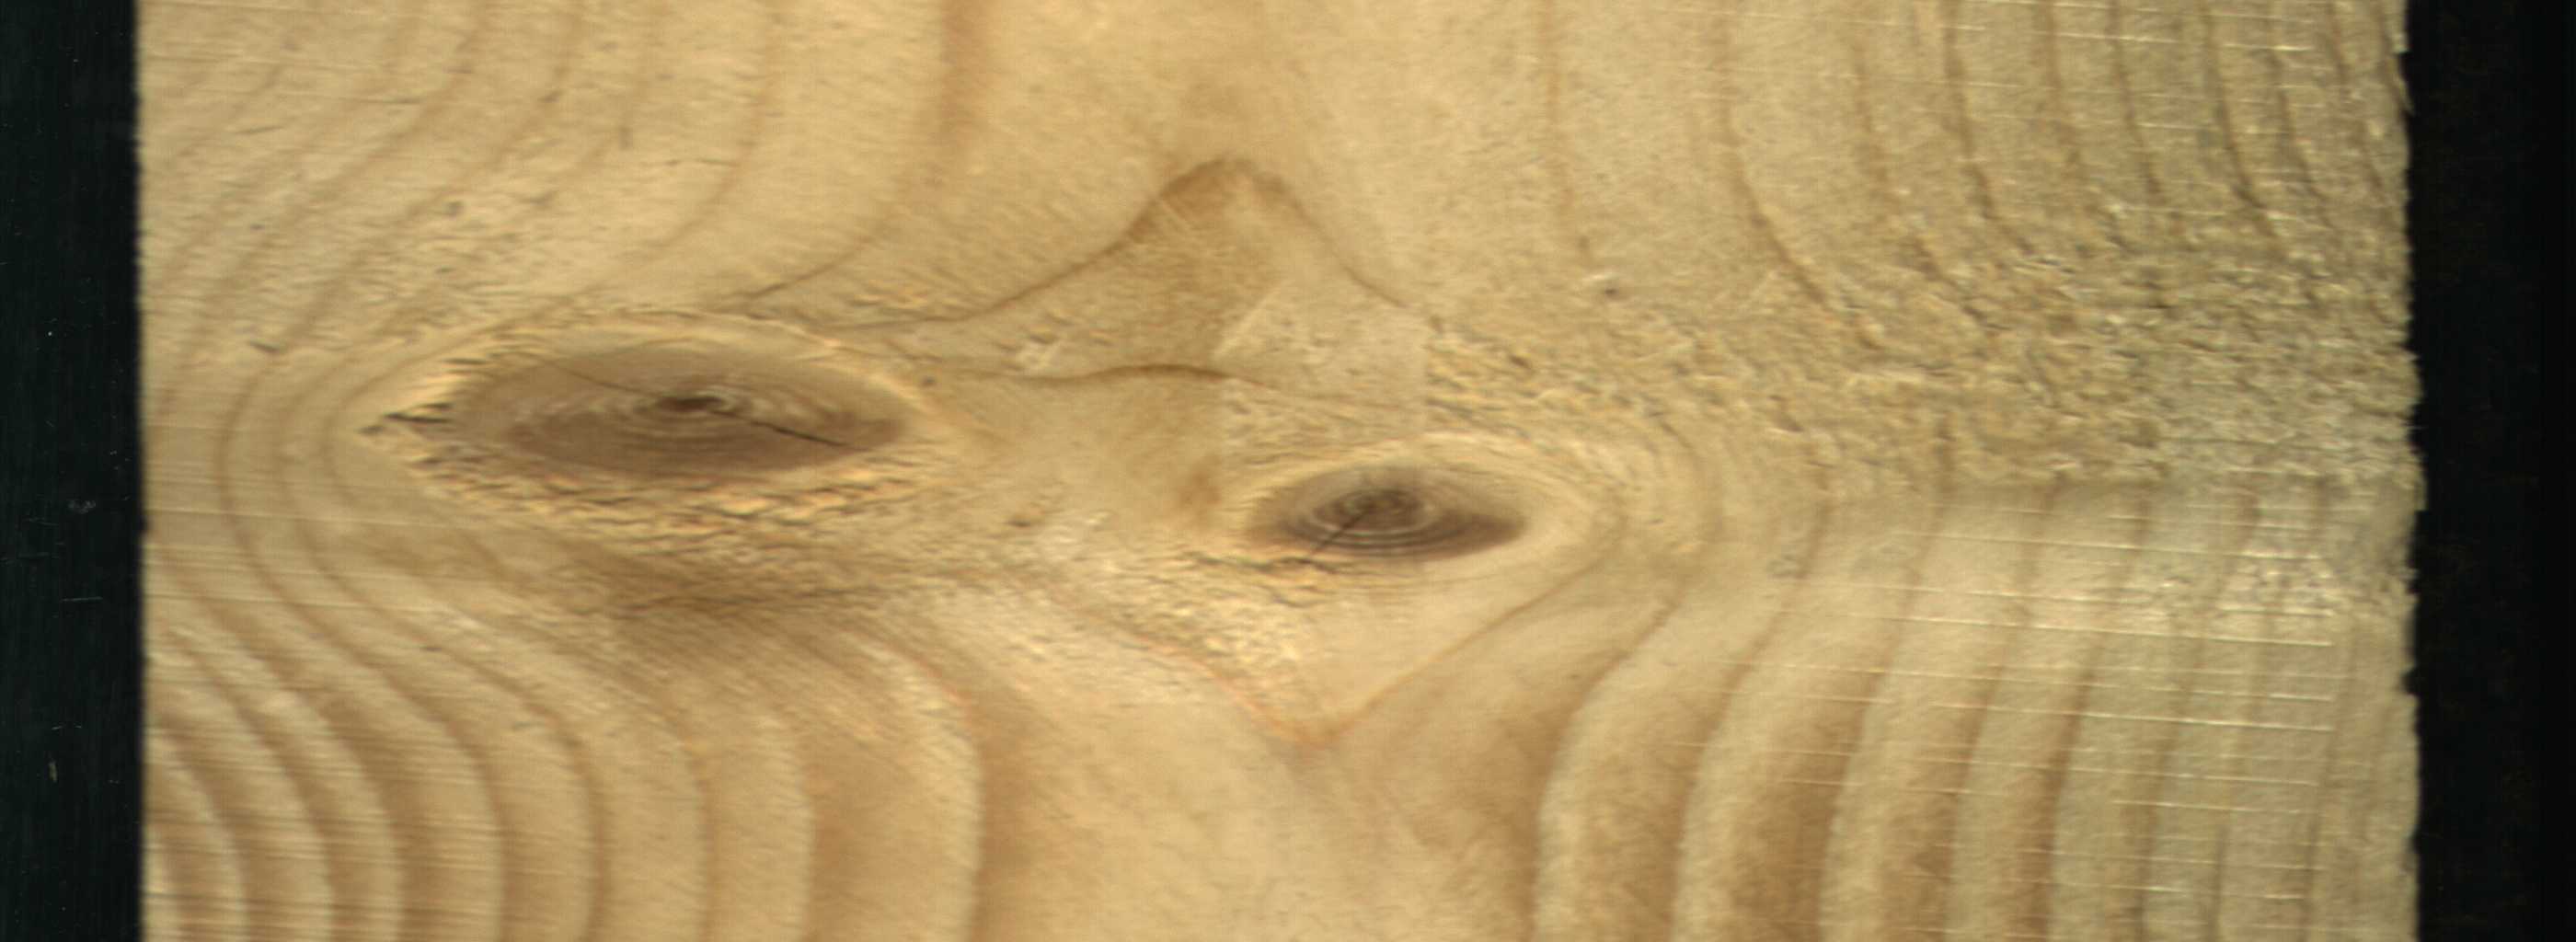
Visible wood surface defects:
knot_with_crack
knot_with_crack